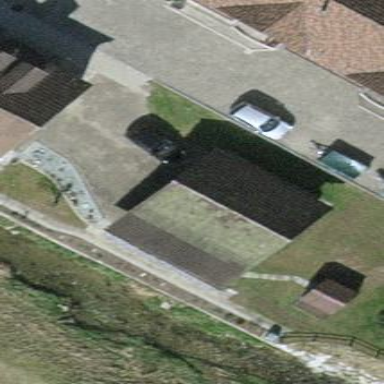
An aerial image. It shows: Garage.